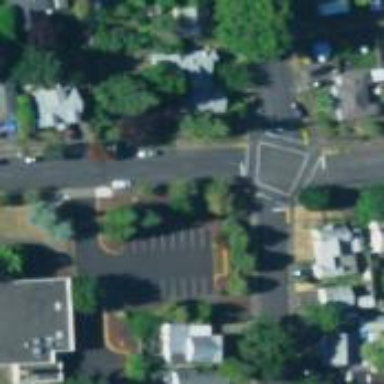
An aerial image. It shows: Marked crossing on the road.